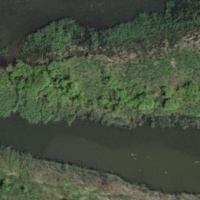
EUNIS habitat code: 44
Species observed at this site:
Spatula clypeata
Anas crecca
Cygnus olor